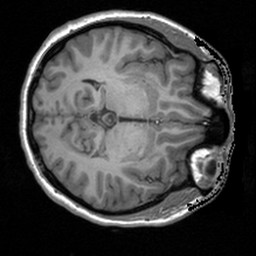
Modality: T1w
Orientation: axial
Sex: male
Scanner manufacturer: siemens
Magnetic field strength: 3 T
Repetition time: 1.9 s
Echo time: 0.00226 s